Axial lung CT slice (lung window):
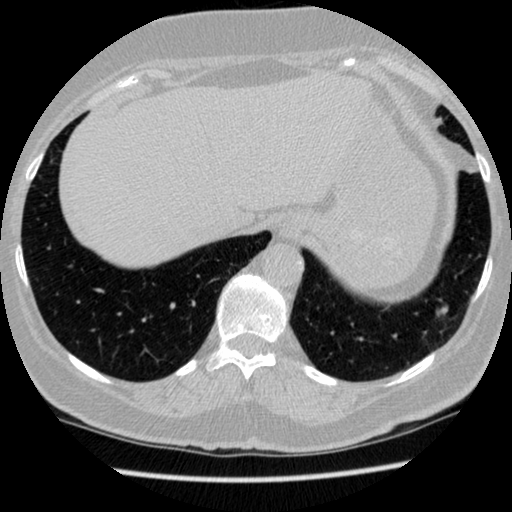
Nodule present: yes
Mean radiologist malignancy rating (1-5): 3.5